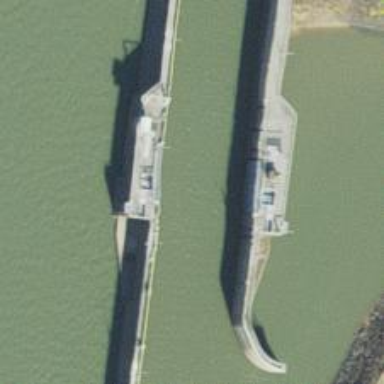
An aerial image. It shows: Lock gate on waterway.